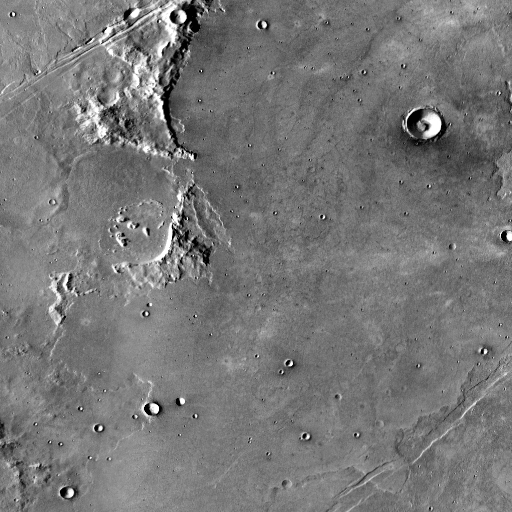
Crater classes present: Background, Other, Buried